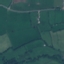
Land use / land cover class: Pasture